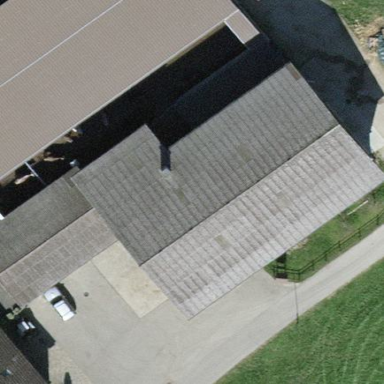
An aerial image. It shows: Farmyard area.